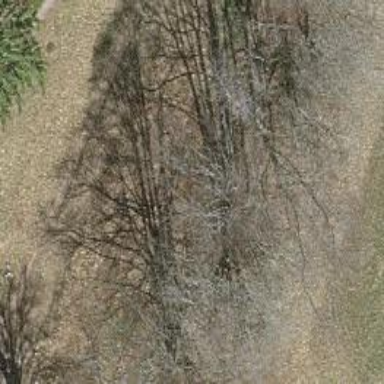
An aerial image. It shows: Beautiful tree in nature.